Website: apple
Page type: customer-info-address
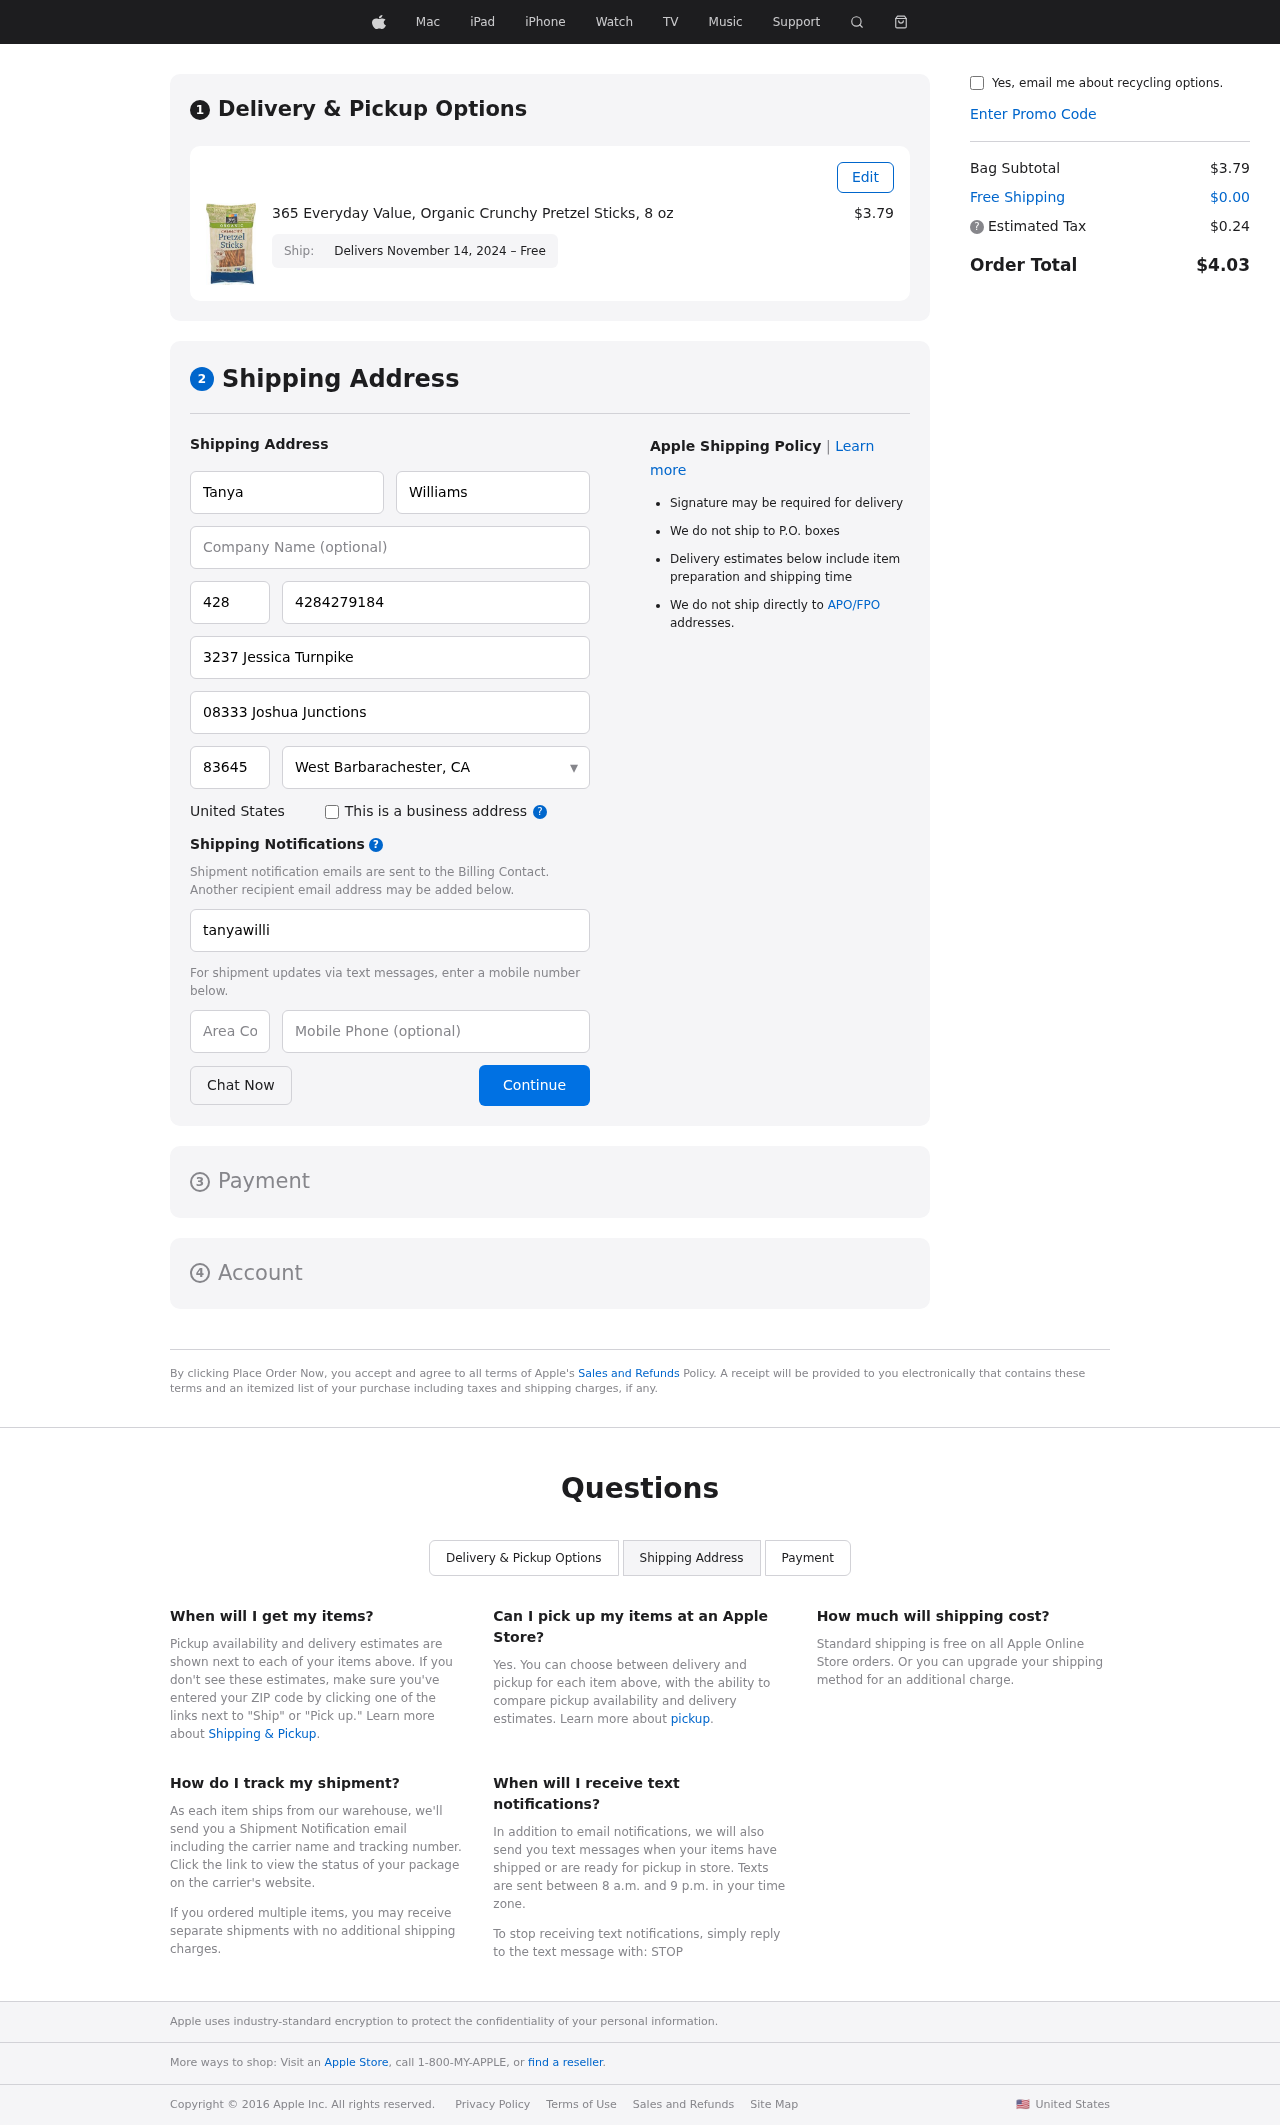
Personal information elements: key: PII_CITY_STATE
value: West Barbarachester, CA
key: PII_COUNTRY
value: United States
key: PII_EMAIL
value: tanyawilliams@yahoo.com
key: PII_FIRSTNAME
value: Tanya
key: PII_LASTNAME
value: Williams
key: PII_PHONE
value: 4284279184
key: PII_PHONE_AREA
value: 428
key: PII_POSTCODE
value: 83645
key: PII_STREET
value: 3237 Jessica Turnpike
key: PII_STREET2
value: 08333 Joshua Junctions
Product elements: key: PRODUCT1_NAME
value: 365 Everyday Value, Organic Crunchy Pretzel Sticks, 8 oz
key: PRODUCT1_PRICE
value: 3.79
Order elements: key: ORDER_DELIVERY_DATE
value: Delivers November 14, 2024 – Free
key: ORDER_SUBTOTAL
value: $3.79
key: ORDER_SHIPPING_COST
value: $0.00
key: ORDER_TAX
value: $0.24
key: ORDER_TOTAL
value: $4.03